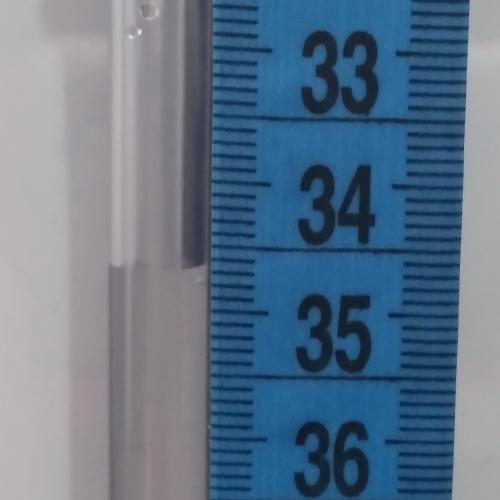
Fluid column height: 34.7 cm